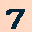
Label: 7